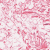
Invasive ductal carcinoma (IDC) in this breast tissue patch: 0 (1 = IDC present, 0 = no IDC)